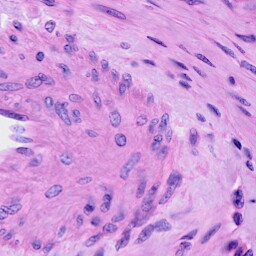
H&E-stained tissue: Cervix